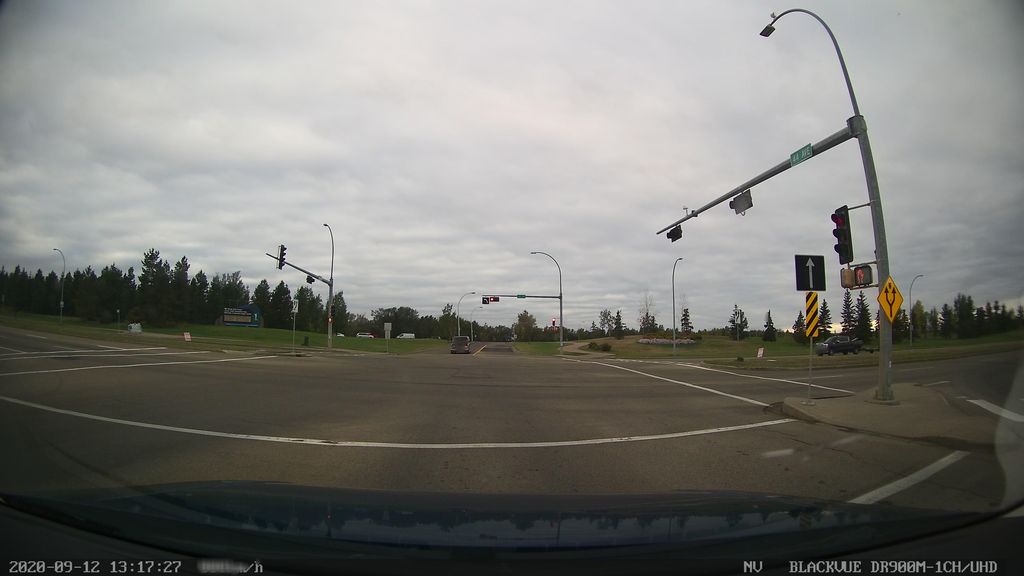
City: edmonton